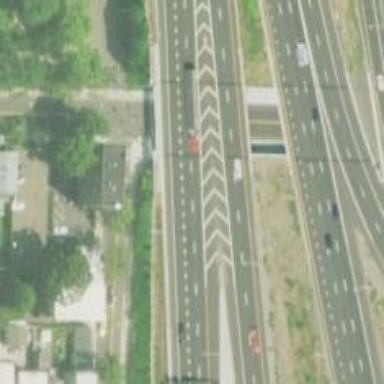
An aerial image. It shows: Asphalt motorway link.